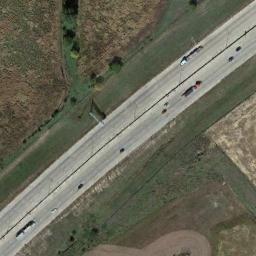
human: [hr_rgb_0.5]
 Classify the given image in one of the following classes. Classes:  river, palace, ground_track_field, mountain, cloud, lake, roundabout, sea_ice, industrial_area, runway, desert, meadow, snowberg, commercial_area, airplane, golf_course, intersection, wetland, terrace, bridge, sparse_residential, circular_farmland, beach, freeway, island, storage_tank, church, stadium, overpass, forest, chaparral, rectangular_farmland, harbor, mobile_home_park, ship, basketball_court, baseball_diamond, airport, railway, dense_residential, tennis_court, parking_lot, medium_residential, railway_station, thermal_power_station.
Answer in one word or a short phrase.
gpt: freeway